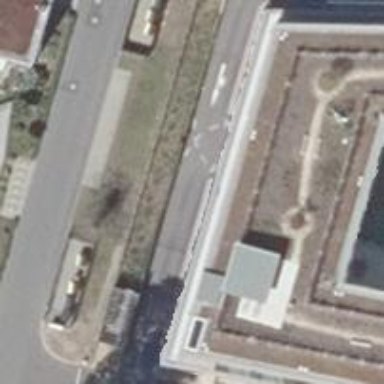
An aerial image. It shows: Parking entrance.